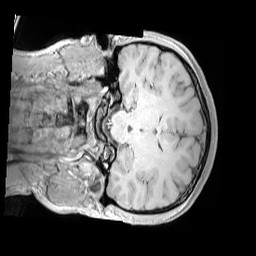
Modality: MP2RAGE
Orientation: coronal
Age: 12
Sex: female
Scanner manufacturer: siemens
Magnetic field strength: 3 T
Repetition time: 4 s
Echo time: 0.00303 s